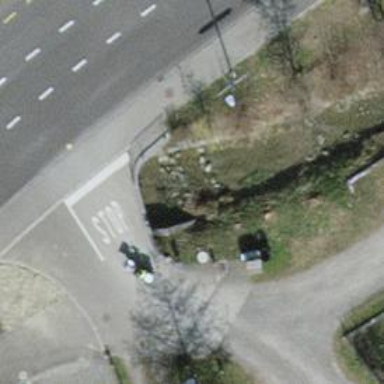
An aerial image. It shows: Culvert tunnel.